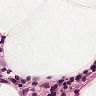
Metastatic tissue present: no